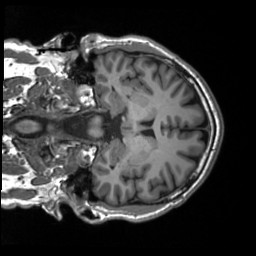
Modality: T1w
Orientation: coronal
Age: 52
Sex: male
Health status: ill
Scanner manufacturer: siemens
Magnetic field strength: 3 T
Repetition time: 2.3 s
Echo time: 0.00201 s